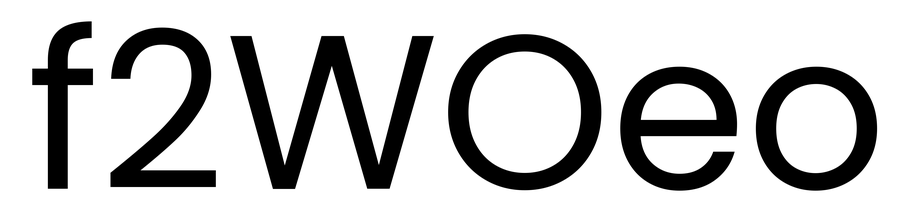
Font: Poppins-Regular